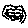
Label: zigzag